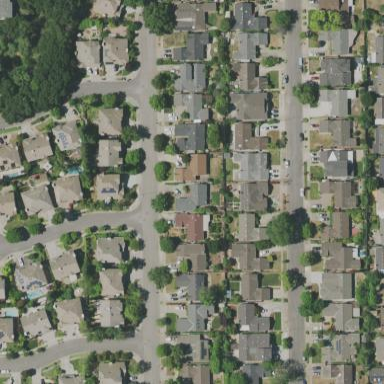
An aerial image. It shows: Residential area consisting of single-family homes.